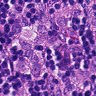
Metastatic tissue present: yes